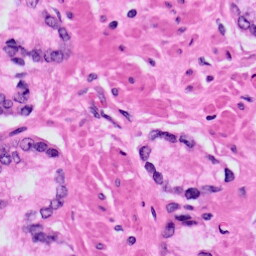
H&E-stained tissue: Prostate